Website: home-depot
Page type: account-selection
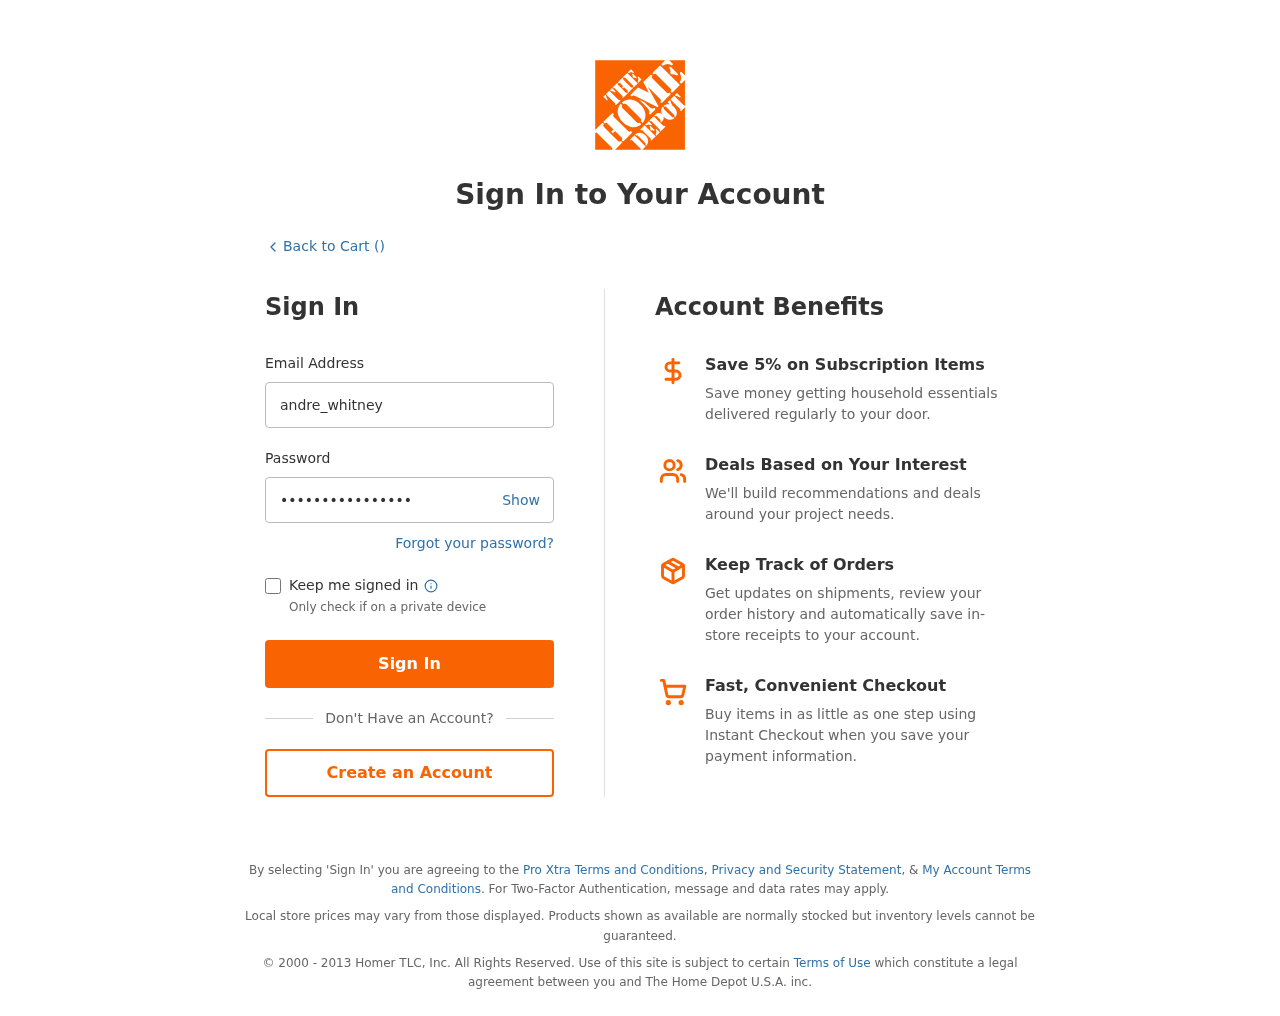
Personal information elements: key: PII_LOGIN_USERNAME
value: andre_whitney